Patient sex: M
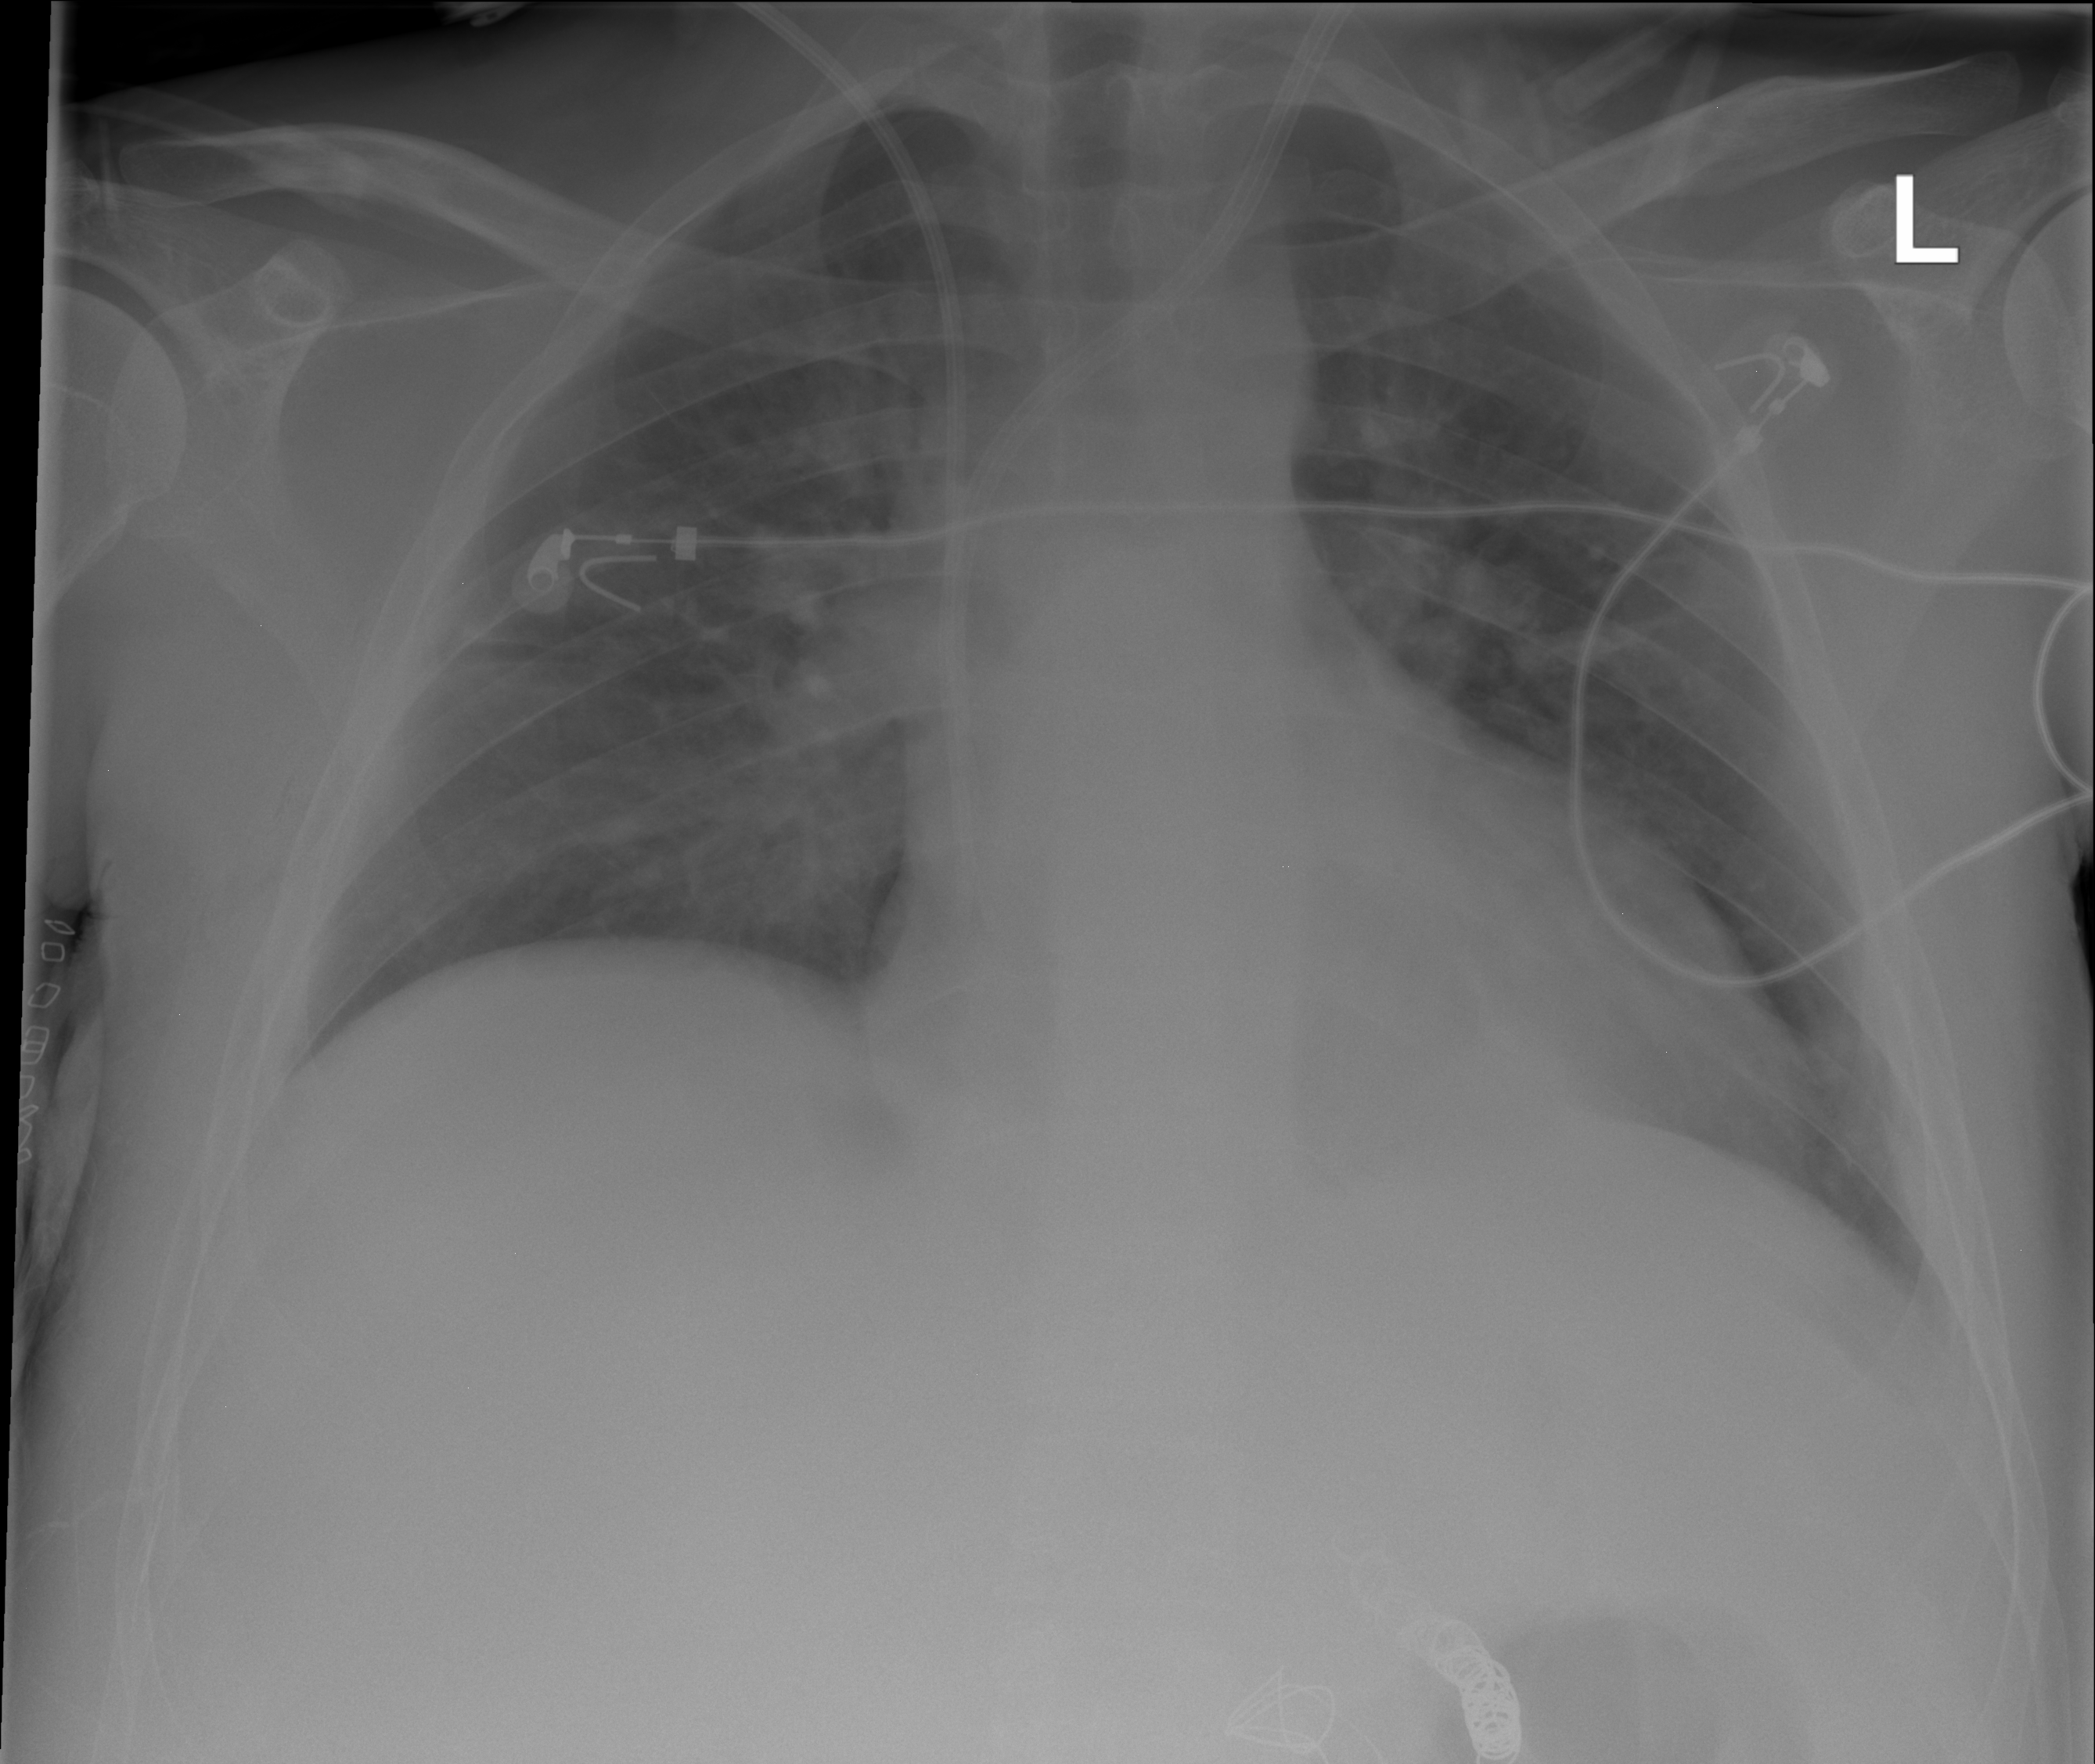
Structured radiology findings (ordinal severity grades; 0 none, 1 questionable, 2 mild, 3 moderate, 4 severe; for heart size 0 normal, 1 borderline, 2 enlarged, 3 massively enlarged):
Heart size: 2
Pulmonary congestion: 2
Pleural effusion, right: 0
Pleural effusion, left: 1
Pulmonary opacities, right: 1
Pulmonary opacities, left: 0
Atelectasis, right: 2
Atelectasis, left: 1